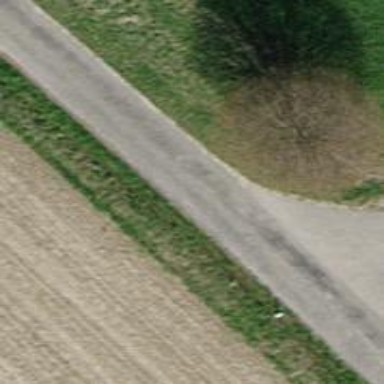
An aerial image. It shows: Paved track with Grade 1 surface.